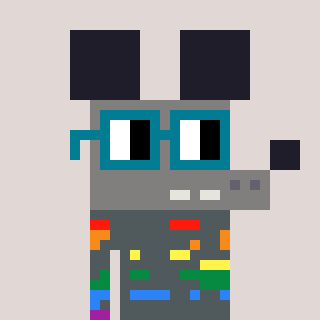
a pixel art character with square dark green glasses, a mouse-shaped head and a grayscale-colored body on a warm background